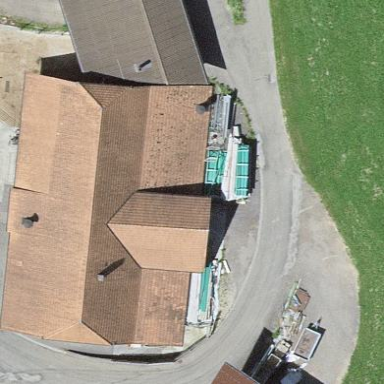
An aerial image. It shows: Farm building.